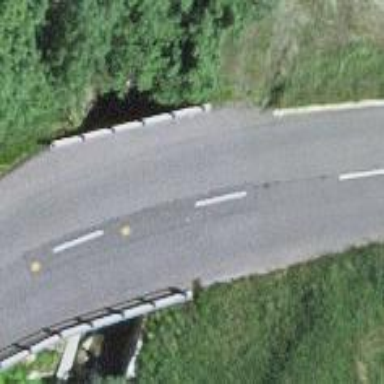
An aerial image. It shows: Tertiary road passing over bridge.